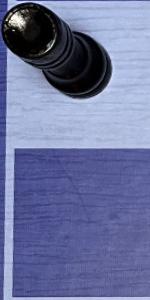
Label: Empty